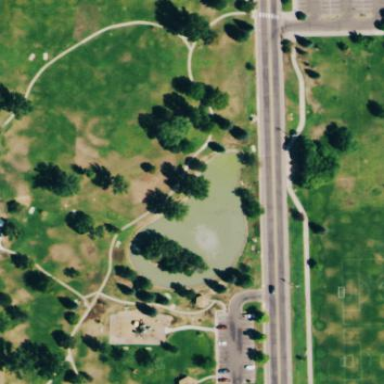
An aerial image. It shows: Park.